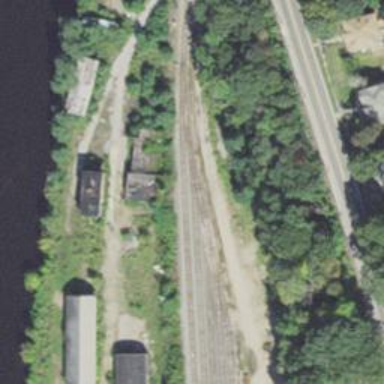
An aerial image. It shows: Railway siding with rails.